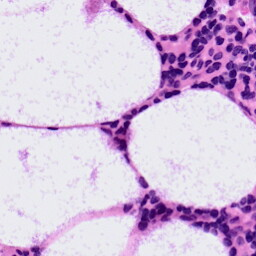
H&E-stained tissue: LymphNode